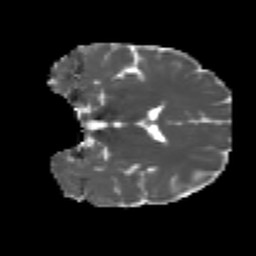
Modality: MD
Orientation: coronal
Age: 28
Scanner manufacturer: siemens
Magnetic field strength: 3 T
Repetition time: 4.52 s
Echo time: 0.084 s